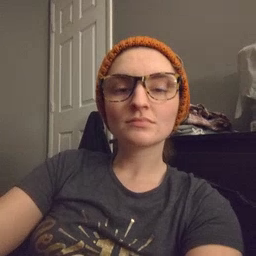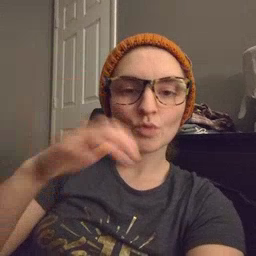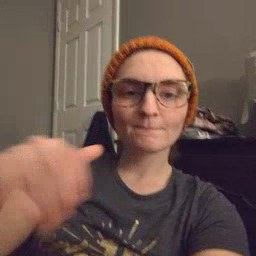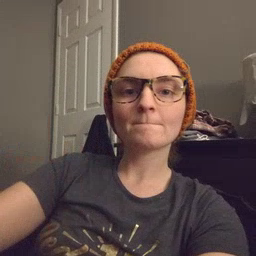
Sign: rain